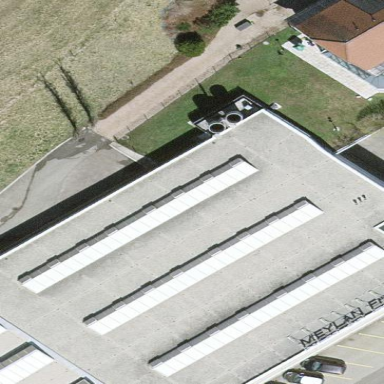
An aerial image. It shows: Industrial building.